Field crop: tomato
Growth stage: 1
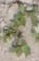
Species: portulaca